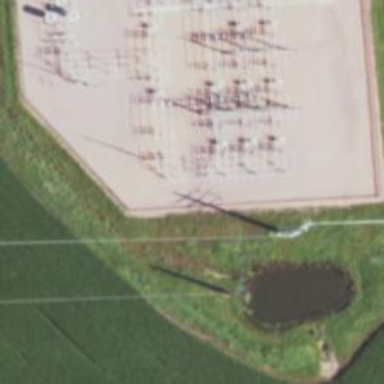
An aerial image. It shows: Switch used for power control.